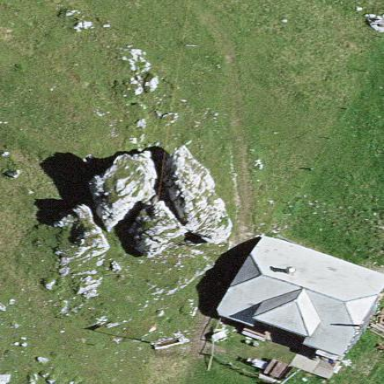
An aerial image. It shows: View of natural rock.